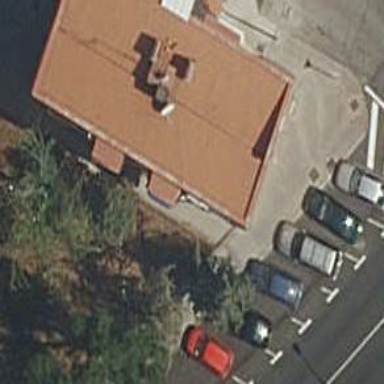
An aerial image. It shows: Apartment building with hipped roof.